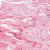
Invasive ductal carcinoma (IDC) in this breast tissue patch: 0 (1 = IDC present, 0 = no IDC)